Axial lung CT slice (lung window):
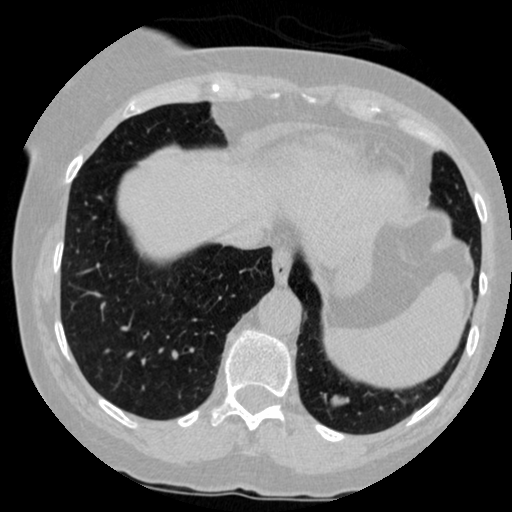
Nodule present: yes
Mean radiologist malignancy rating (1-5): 3.75